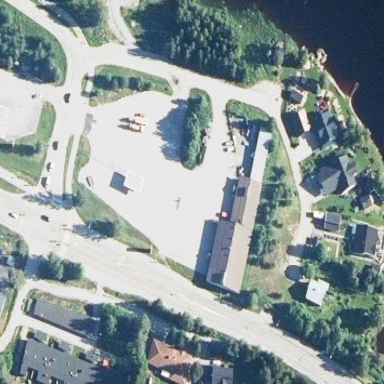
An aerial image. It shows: Fuel station.